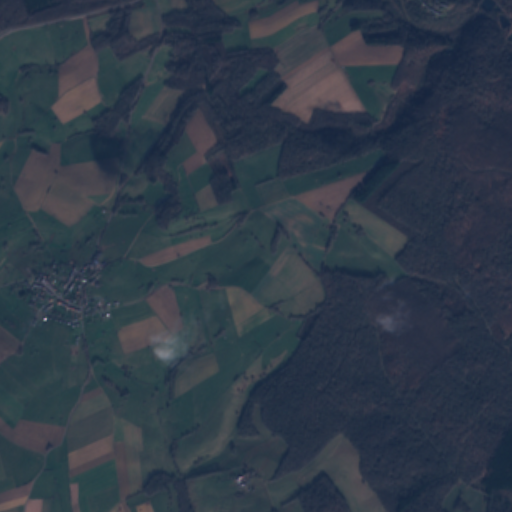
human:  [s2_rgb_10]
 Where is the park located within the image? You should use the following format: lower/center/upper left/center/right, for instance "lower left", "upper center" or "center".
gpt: The park is located in the center left of the image.
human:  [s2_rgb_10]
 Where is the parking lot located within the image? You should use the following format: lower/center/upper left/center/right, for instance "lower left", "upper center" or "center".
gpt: The parking lot is located in the lower right of the image.
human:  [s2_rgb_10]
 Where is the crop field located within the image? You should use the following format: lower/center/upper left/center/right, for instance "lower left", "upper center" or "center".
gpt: There is no crop field in the image.